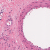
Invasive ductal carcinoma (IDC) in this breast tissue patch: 0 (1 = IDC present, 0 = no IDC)